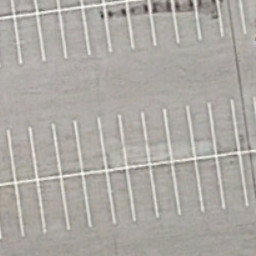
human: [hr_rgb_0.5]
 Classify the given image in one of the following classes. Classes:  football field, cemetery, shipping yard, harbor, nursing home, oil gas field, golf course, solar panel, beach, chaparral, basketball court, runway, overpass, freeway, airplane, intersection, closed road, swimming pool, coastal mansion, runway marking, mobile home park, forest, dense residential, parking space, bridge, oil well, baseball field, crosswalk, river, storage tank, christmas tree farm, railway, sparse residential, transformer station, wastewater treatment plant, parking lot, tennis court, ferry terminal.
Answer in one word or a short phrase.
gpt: parking space